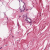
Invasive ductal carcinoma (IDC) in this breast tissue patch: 0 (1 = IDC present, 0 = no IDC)